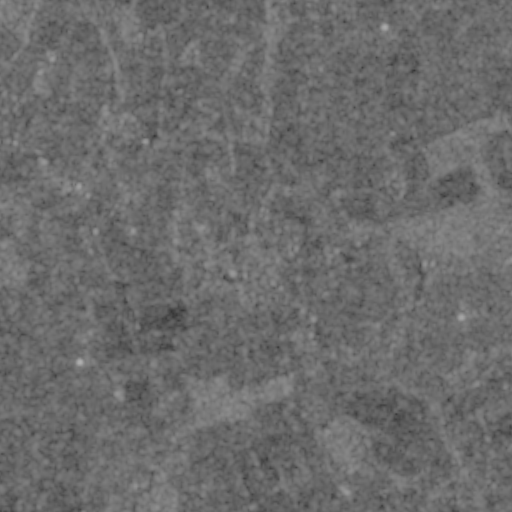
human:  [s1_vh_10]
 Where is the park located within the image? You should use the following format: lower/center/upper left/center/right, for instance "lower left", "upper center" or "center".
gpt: The park is located in the lower center of the image.
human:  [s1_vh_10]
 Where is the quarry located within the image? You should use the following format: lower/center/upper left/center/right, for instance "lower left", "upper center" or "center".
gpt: The quarry is located in the center of the image.
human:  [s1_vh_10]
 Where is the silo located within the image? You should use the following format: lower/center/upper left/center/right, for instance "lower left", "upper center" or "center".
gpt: The silo is located in the upper left of the image.
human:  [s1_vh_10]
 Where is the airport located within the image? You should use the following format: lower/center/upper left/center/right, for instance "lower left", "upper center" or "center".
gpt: There is no airport in the image.

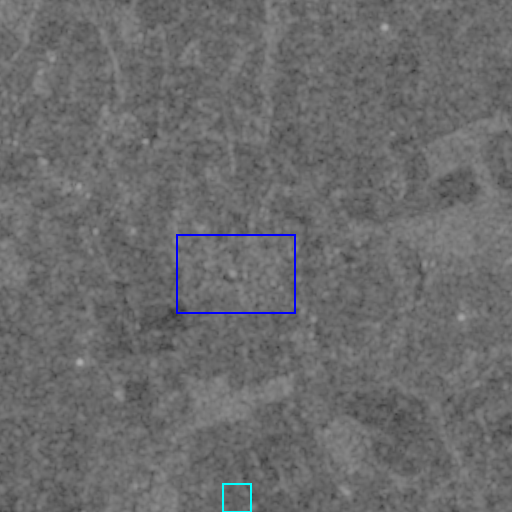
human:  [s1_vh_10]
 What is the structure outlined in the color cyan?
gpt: The structure outlined in cyan is a park.
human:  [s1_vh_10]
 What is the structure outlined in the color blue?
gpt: The structure outlined in blue is a quarry.
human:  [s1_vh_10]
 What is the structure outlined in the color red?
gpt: There is no red outline.